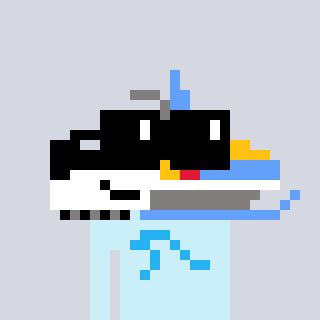
a pixel art character with square black sunglasses, a snowmobile-shaped head and a cold-colored body on a cool background